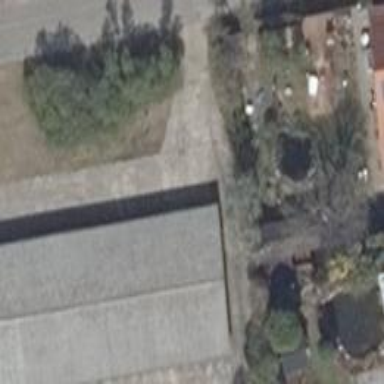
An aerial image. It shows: Group of garages.